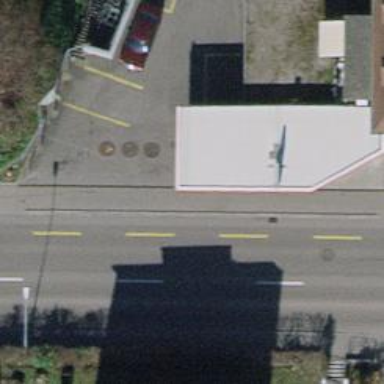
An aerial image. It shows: Fuel station that also contains car shop.